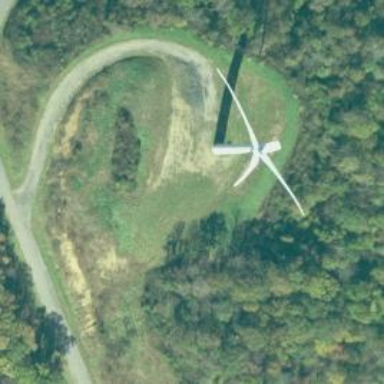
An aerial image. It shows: Wind generator with horizontal axis. The generator is wind turbine.